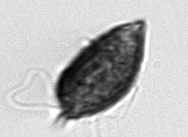
Label: Prorocentrum_micans